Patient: sex M, age 57
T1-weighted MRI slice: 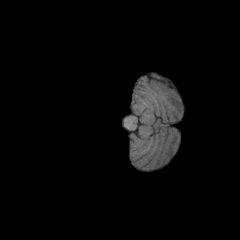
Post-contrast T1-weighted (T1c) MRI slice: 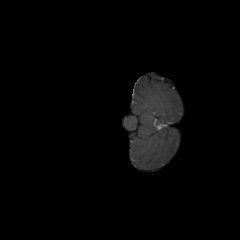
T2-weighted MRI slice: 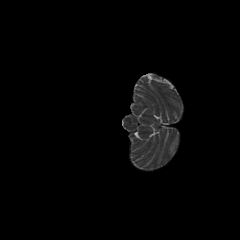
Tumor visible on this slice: no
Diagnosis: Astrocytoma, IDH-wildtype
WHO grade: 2